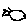
Label: fish